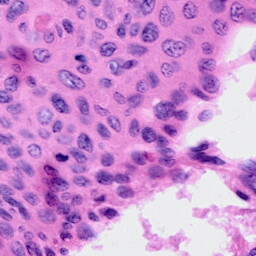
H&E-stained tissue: Cervix